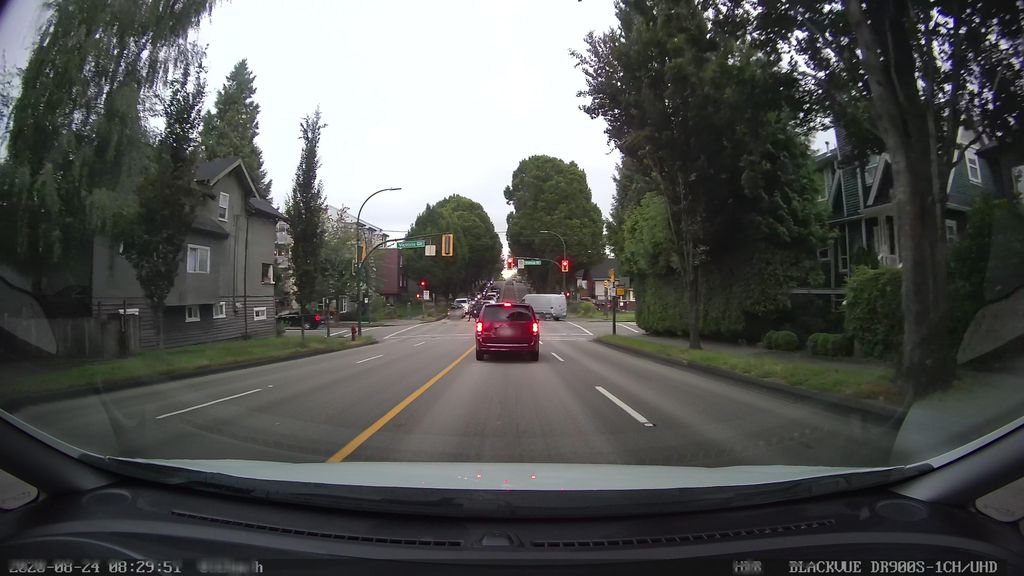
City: vancouver